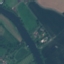
Land use / land cover class: River